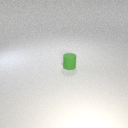
small green rubber cylinder